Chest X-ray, PA view. Patient: 66 years old, sex F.
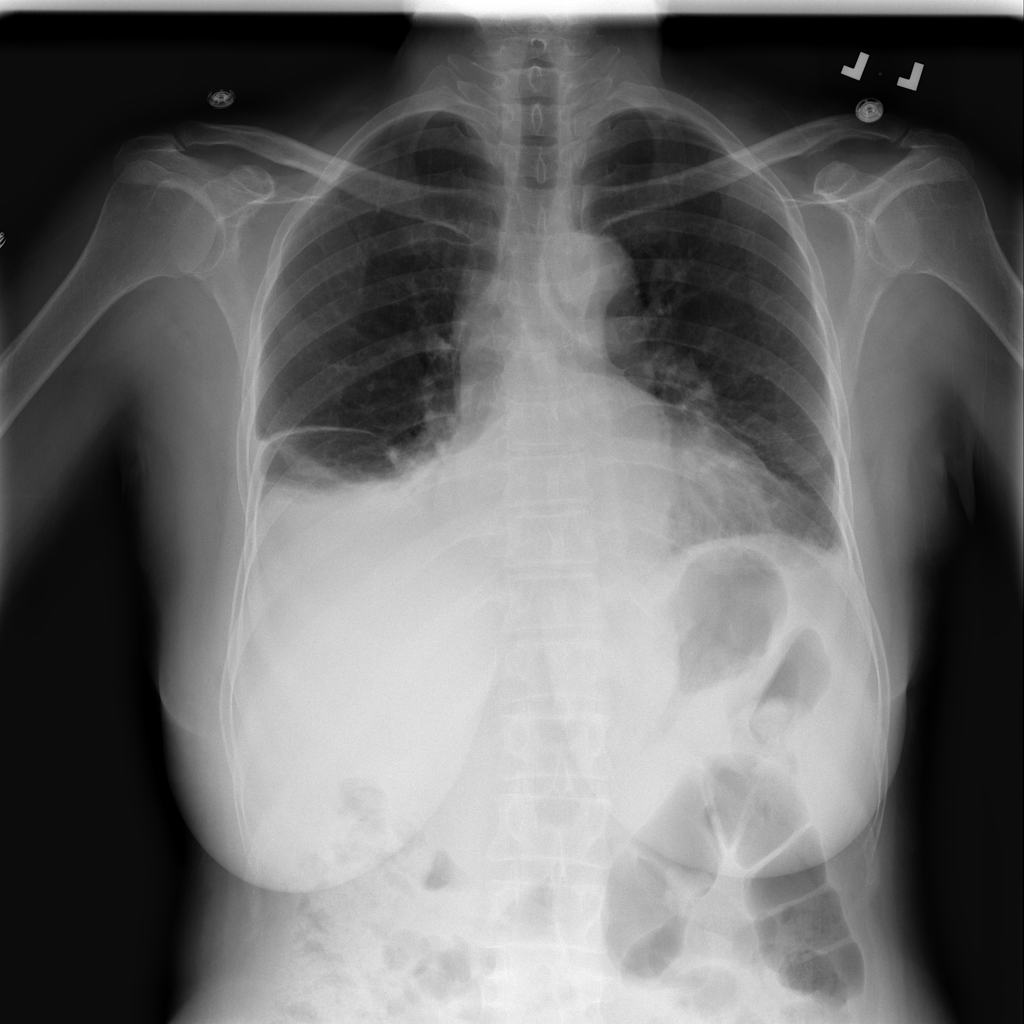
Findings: No Finding